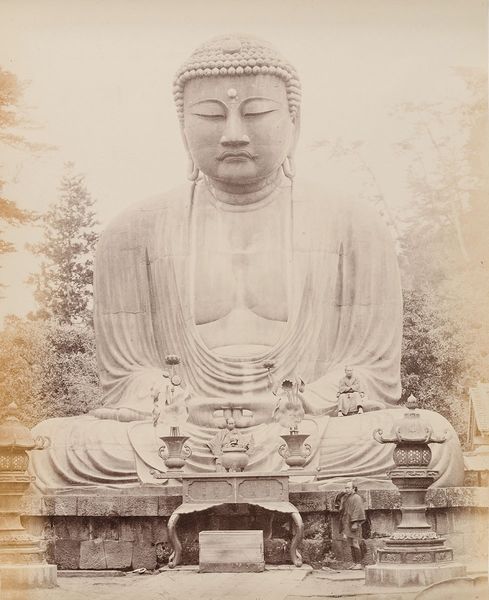
Titel: Bronzestatue des großen Buddha bei Kamakura
Künstler: Felice Beato
Standort: Hamburg
Institution: Museum für Kunst und Gewerbe Hamburg
Schlagwörter: stadt, bilder, ort, dorf, foto, fotografie, photographie, stadtansicht, photo, statuen, albumin, buddha, lichtbild, handkoloriert, reisefotografie, schwarzweißpositivverfahren, silbersalzverfahren, schwarzweißfotografie, reisephotographie, albuminpapier, handkolorierung, kultobjekte, kultplätze, daibutsu